Field crop: maize
Growth stage: 1
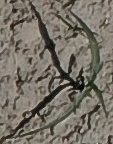
Species: sorghum